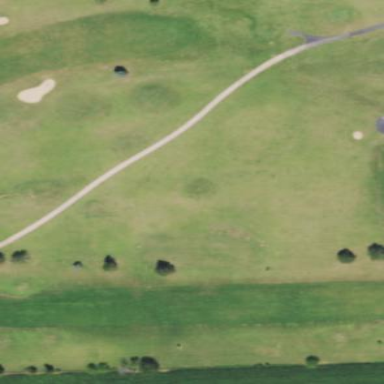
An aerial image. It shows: Scenic golf fairway.